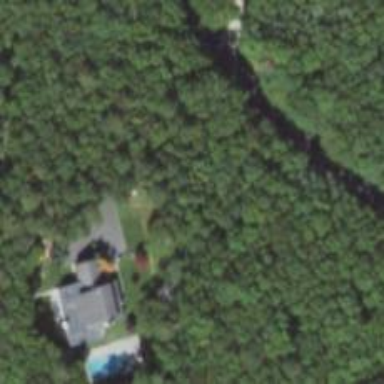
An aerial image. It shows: Driveway.